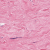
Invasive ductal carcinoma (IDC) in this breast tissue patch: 0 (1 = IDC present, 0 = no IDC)